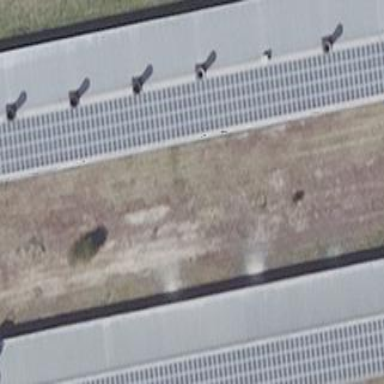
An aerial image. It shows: Solar photovoltaic panel generator located in farm auxiliary building. The generator provides electricity through small installation.